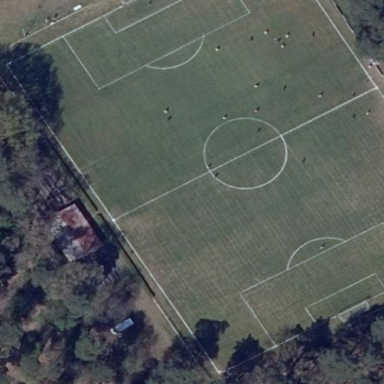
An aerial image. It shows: Grass pitch used for soccer.